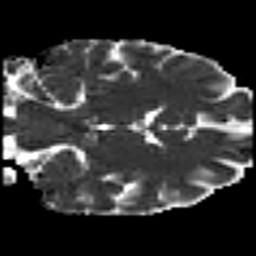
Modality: MD
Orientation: coronal
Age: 40
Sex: male
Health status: healthy
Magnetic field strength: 3 T
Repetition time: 8.4 s
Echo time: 0.0926 s